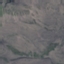
Label: HerbaceousVegetation